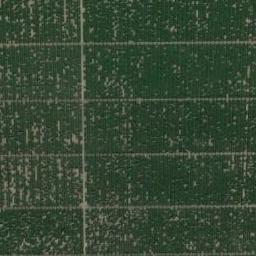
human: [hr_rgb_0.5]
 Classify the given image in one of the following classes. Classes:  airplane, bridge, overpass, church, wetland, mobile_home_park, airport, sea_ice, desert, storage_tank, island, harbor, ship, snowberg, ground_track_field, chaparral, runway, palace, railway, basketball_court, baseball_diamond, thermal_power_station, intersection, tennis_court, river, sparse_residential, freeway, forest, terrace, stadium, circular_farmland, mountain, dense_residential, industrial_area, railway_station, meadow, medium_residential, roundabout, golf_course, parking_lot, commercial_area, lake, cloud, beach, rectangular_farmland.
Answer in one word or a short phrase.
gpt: rectangular_farmland